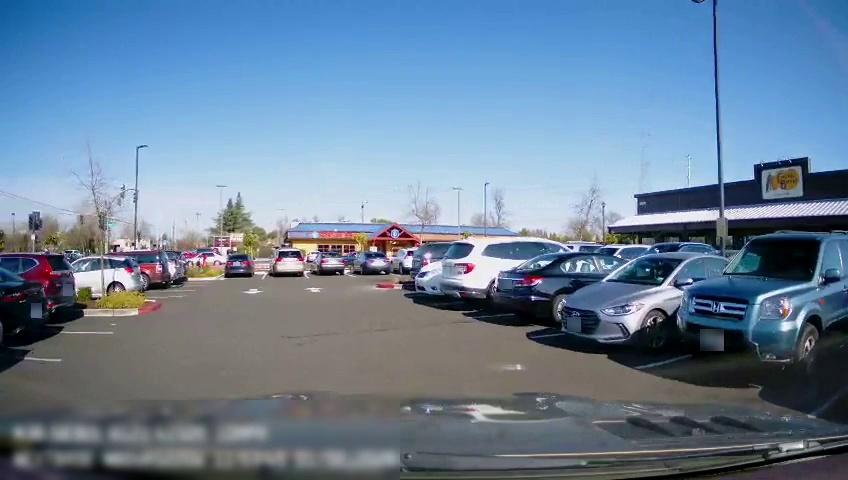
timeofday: Day
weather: Sunny
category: Drivable Space
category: Vehicles | SUV
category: Vehicles | Car
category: Vehicles | Car
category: Vehicles | SUV
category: Vehicles | SUV
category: Vehicles | SUV
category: Vehicles | SUV
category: Vehicles | SUV
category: Vehicles | SUV
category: Vehicles | SUV
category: Vehicles | Car
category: Vehicles | Car
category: Vehicles | SUV
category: Vehicles | Car
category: Vehicles | Car
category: Vehicles | Car
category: Vehicles | Car
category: Vehicles | SUV
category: Vehicles | Car
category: Vehicles | SUV
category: Vehicles | SUV
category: Vehicles | Car
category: Vehicles | SUV
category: Traffic | Lights
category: Traffic | Lights
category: Traffic | Lights
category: Traffic | Lights
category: Traffic | Lights